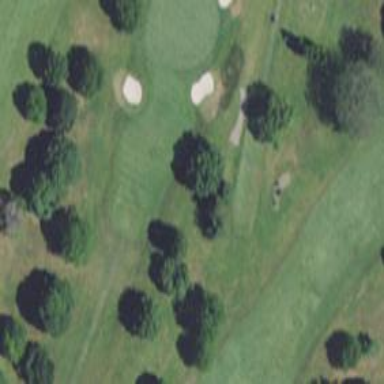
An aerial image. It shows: Golf hole.